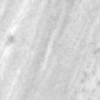
Label: change